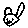
Label: cat